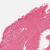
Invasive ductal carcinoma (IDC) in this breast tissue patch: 0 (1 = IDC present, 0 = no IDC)